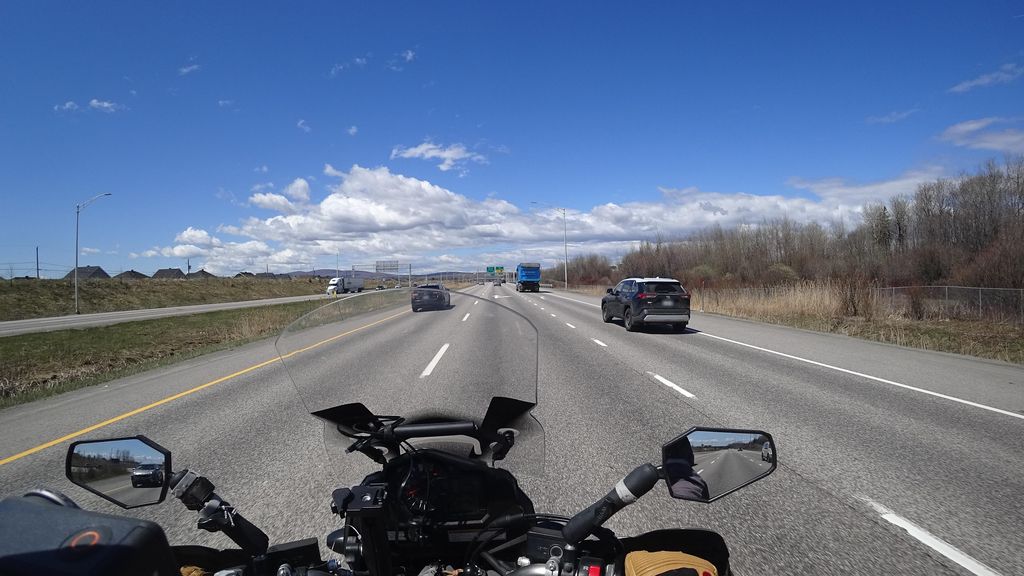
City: quebec_city